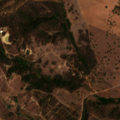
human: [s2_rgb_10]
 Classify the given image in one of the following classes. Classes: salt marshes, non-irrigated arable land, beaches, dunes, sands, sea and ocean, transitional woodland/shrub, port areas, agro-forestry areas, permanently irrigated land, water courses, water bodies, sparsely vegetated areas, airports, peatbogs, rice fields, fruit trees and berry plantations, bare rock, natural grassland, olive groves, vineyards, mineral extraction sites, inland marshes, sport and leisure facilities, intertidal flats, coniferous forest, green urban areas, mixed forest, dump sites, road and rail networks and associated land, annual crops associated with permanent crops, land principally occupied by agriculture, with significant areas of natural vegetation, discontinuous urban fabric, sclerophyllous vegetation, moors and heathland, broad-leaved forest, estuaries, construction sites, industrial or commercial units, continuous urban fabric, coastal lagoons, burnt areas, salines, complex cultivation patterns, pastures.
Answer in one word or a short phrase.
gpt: non-irrigated arable land, agro-forestry areas, broad-leaved forest, transitional woodland/shrub